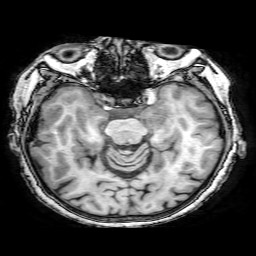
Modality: T1w
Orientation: coronal
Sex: female
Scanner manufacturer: philips
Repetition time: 0.008162 s
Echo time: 0.00373 s